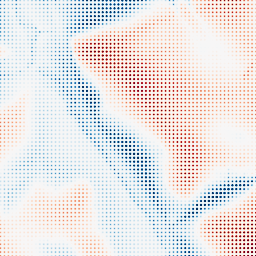
Category: trend_removal
Decomposition family: local_polynomial
Decomposition parameters: window_size: 101
degree: 2
Upsampling method: sinc_blackman
Upsampling parameters: scale: 8
kernel_size: 4
Upsampling scale: 8